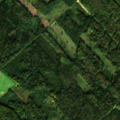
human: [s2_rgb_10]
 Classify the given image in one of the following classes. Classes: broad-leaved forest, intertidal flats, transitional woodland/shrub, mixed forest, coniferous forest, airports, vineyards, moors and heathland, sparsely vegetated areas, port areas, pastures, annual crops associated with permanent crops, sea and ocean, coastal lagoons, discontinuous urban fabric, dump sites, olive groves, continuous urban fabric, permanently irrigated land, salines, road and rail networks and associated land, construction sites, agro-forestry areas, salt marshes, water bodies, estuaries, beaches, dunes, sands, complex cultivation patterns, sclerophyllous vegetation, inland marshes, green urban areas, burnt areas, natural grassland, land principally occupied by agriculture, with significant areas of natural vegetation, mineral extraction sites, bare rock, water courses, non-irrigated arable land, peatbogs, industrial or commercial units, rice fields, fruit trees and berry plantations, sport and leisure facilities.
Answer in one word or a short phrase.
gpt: non-irrigated arable land, coniferous forest, mixed forest, transitional woodland/shrub